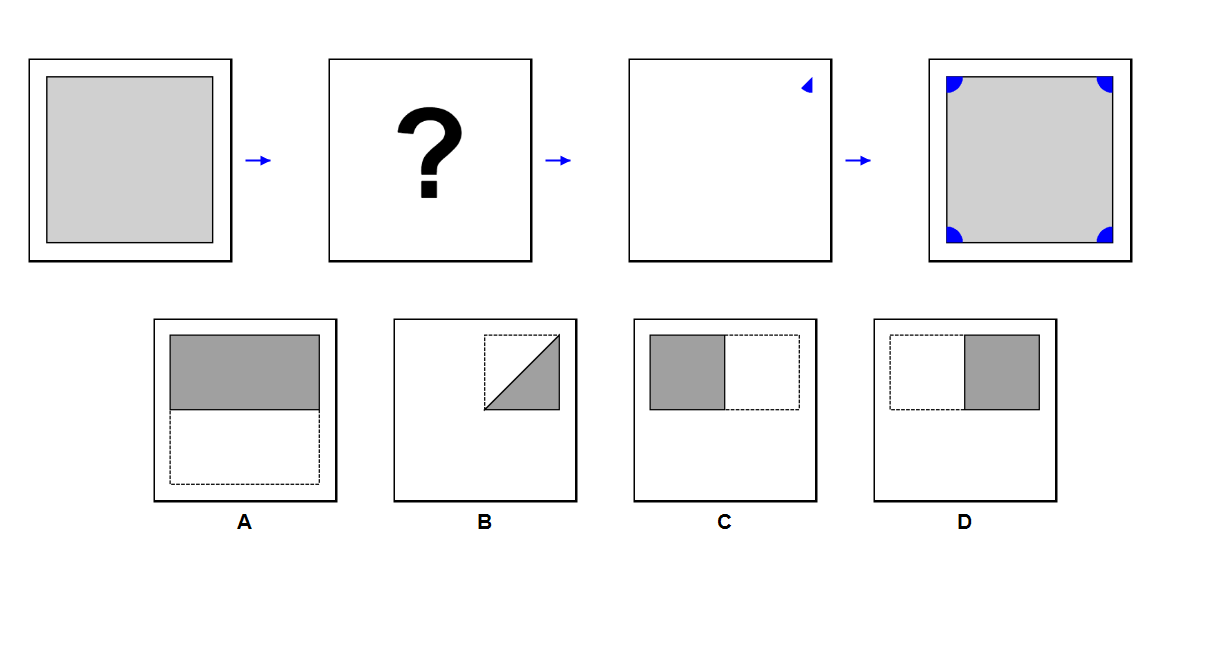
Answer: C